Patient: sex M, age 43
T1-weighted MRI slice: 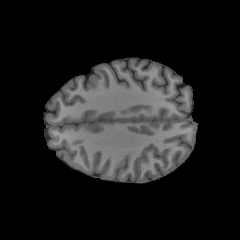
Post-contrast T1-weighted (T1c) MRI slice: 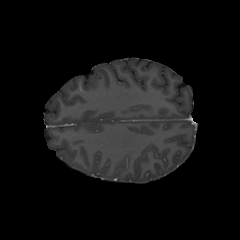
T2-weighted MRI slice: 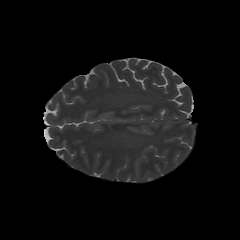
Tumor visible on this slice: no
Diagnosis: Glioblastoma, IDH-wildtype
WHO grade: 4